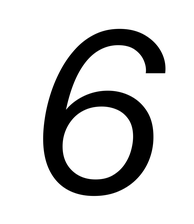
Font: InstrumentSans-Italic_Italic